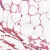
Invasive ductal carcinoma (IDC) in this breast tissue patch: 0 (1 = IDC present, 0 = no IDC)